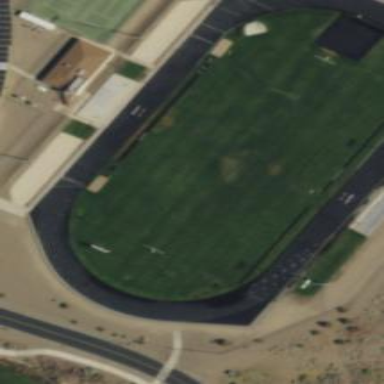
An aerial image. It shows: American football pitch for leisure and sport activities.